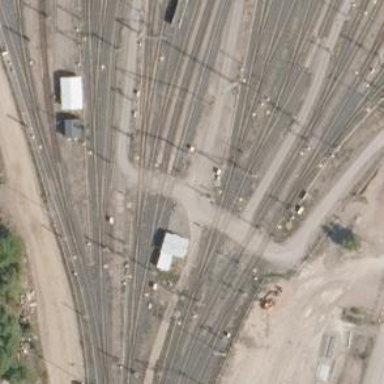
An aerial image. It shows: Rail yard with electrified contact lines for the trains.